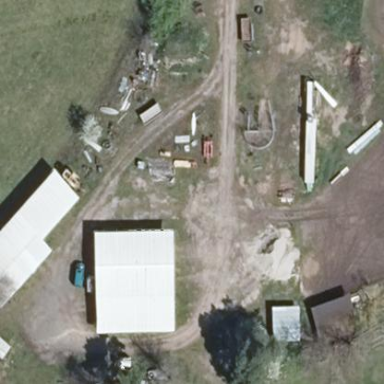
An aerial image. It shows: Farmyard area.